Brain MRI, t2w sequence, axial 2D slice.
Patient: age 28, sex M, weight 78 kg, height 1.78 m
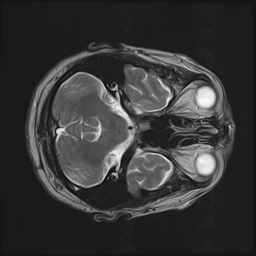